Question: When creating a new AVD through the AVD manager it is possible to enable the snapshot feature by simply checking the right option in the "Create new AVD" window.

After creating the AVD you can find a file named 'snapshots.img' under '<user-home>/.android/avd/<avd-name>/'. It is the snapshot storage file for the new AVD.
Does anybody know how to obtain the same result by using the command line tools?
I already tried creating a new AVD by using the 'android create avd' command as well as setting the option 'snapshot.present=true' in the AVD 'config.ini', but no snapshot storage is created.
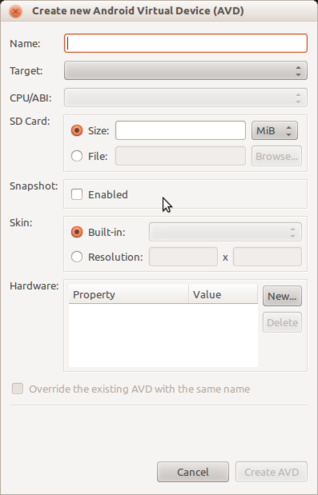
Answer: I finally managed to create the snapshot storage file.
The documentation to consider is the QEMU one. In particular, under Linux you can use the 'qemu-img' tool (documentation <URL>.
I created the 'snapshots.img' file by using this command:
'qemu-img create -f qcow2 snapshots.img 500M'